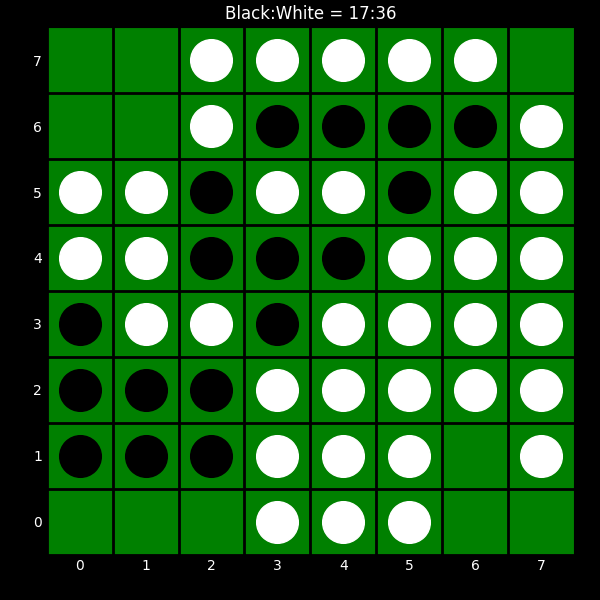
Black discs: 17
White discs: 36